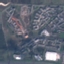
Land use / land cover class: Industrial